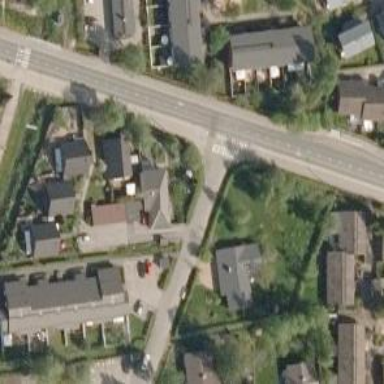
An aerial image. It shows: Road with "give way" sign.